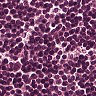
Metastatic tissue present: no